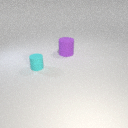
small cyan rubber cylinder to the left of large purple rubber cylinder